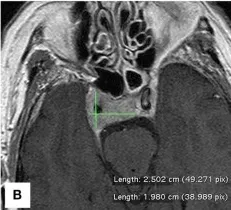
MRI brain scans performed before.
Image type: radiology (mri)